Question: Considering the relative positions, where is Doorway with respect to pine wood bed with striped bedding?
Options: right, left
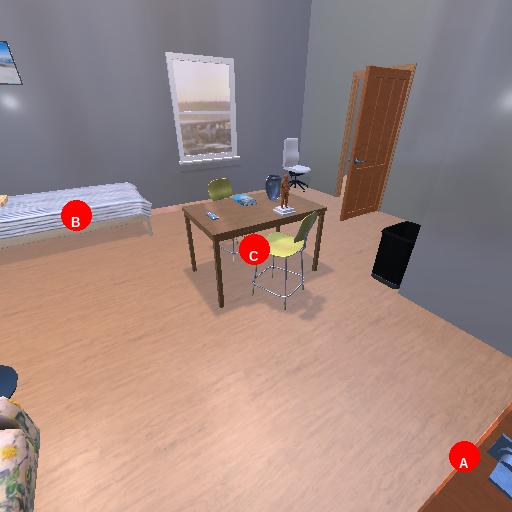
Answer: right